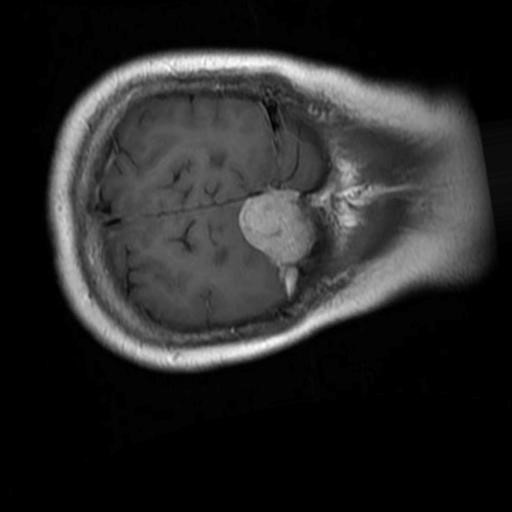
Label: brain_menin